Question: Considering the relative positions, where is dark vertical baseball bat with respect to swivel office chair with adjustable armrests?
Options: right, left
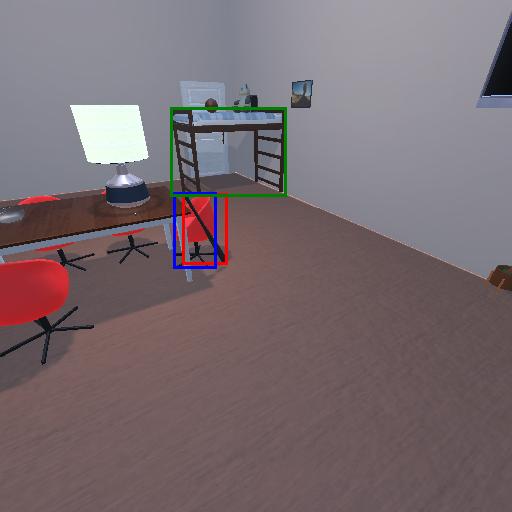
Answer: right